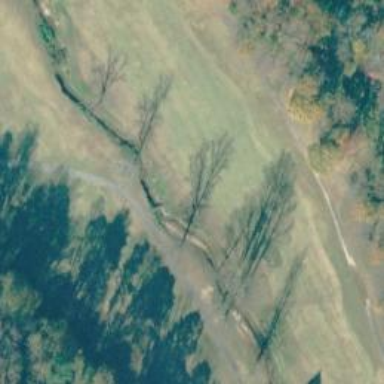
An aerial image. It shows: Service road designated as golf cart path.